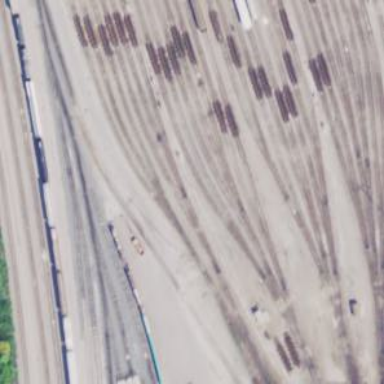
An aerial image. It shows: Railway yard used for servicing trains.